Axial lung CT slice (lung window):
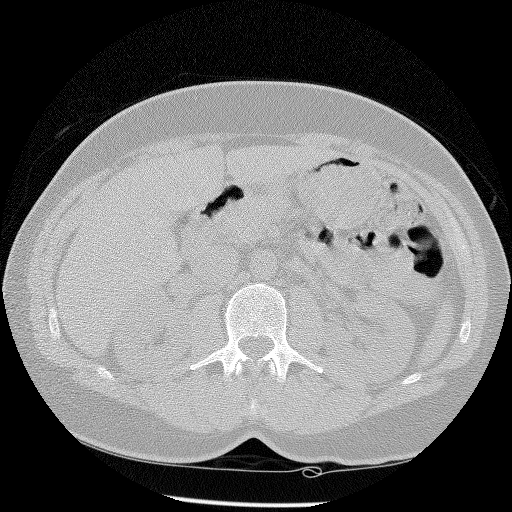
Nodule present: no